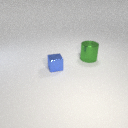
small blue metal cube to the left of large green metal cylinder